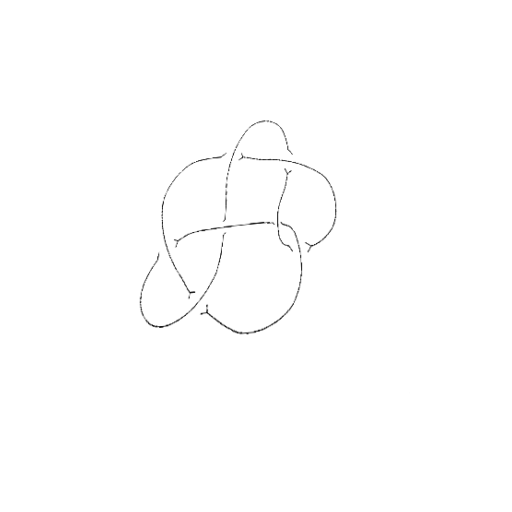
Crossing number: 7